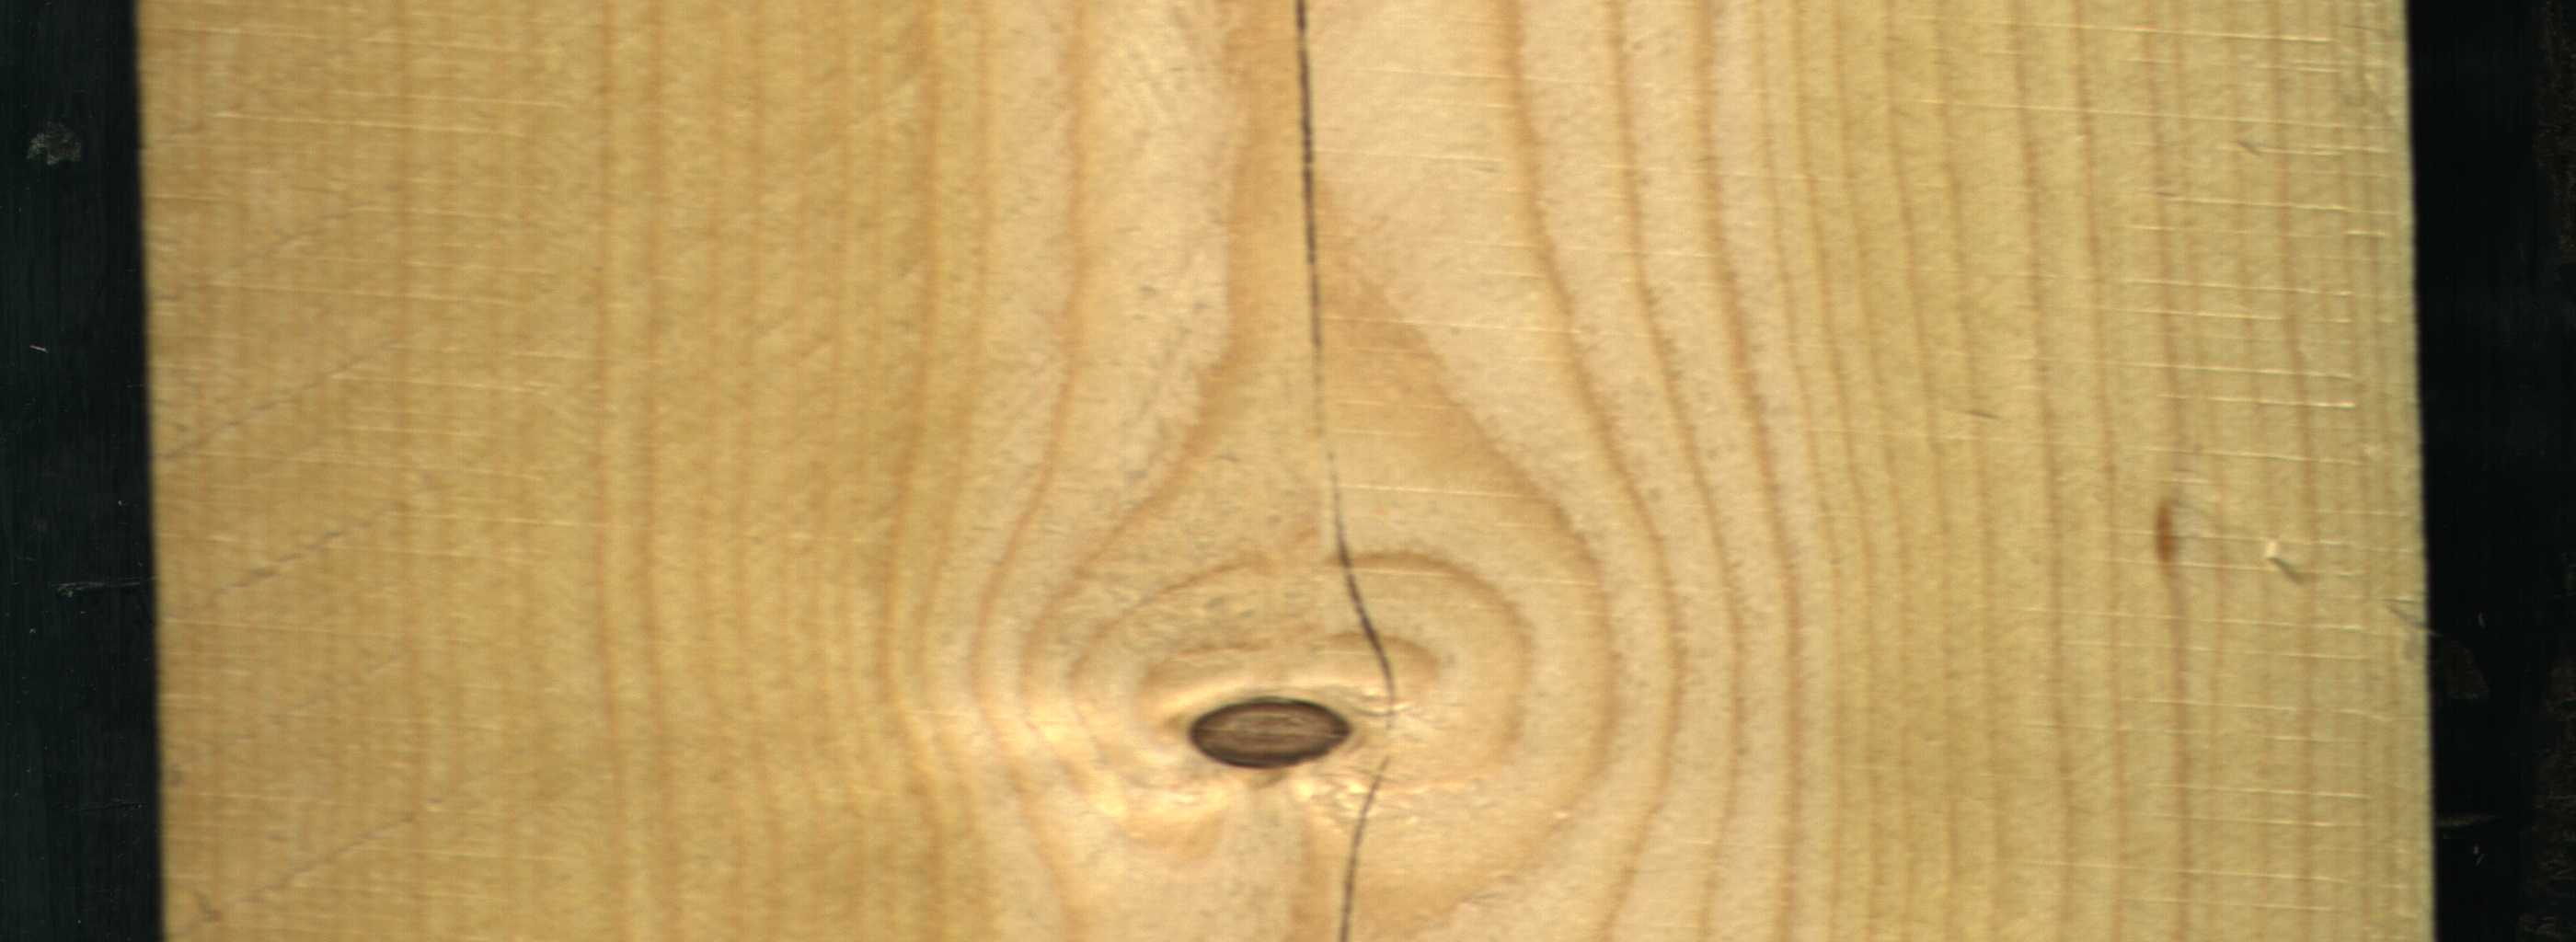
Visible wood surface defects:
Crack
Crack
Live_Knot